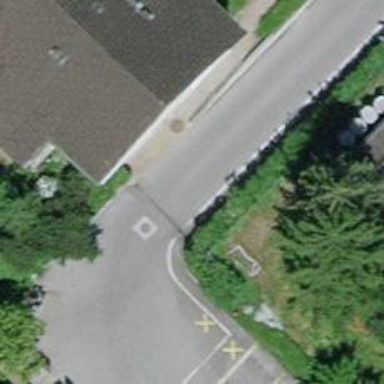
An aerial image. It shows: Asphalt road designated as living street.